Field crop: tomato
Growth stage: 1
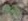
Species: solanum